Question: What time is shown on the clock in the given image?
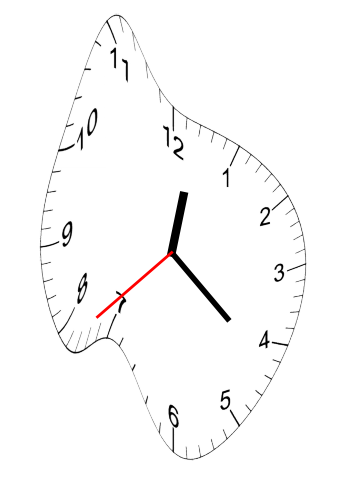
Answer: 12:21:38